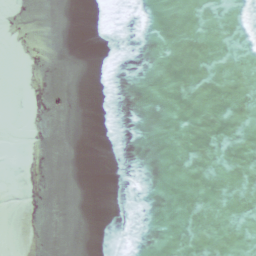
Label: beach